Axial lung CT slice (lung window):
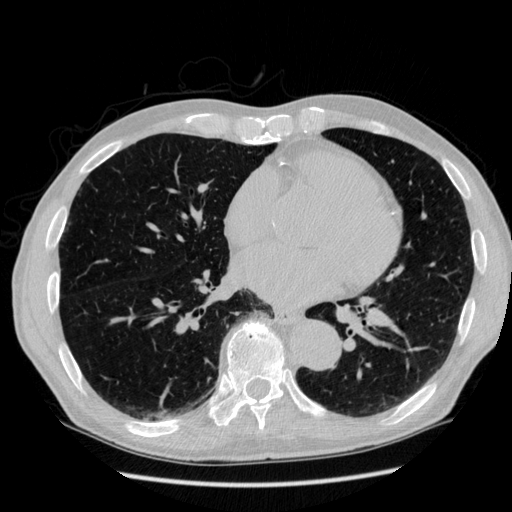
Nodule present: no